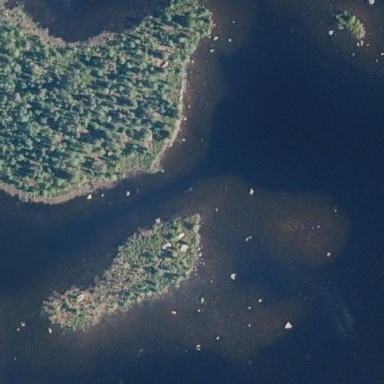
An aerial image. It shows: Islet.